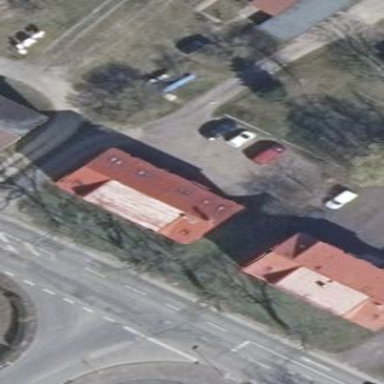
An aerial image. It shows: View of apartment building.